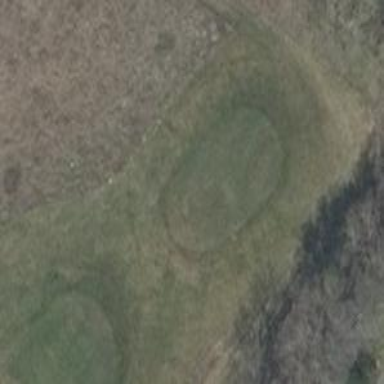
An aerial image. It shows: Golf tee.